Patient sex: M
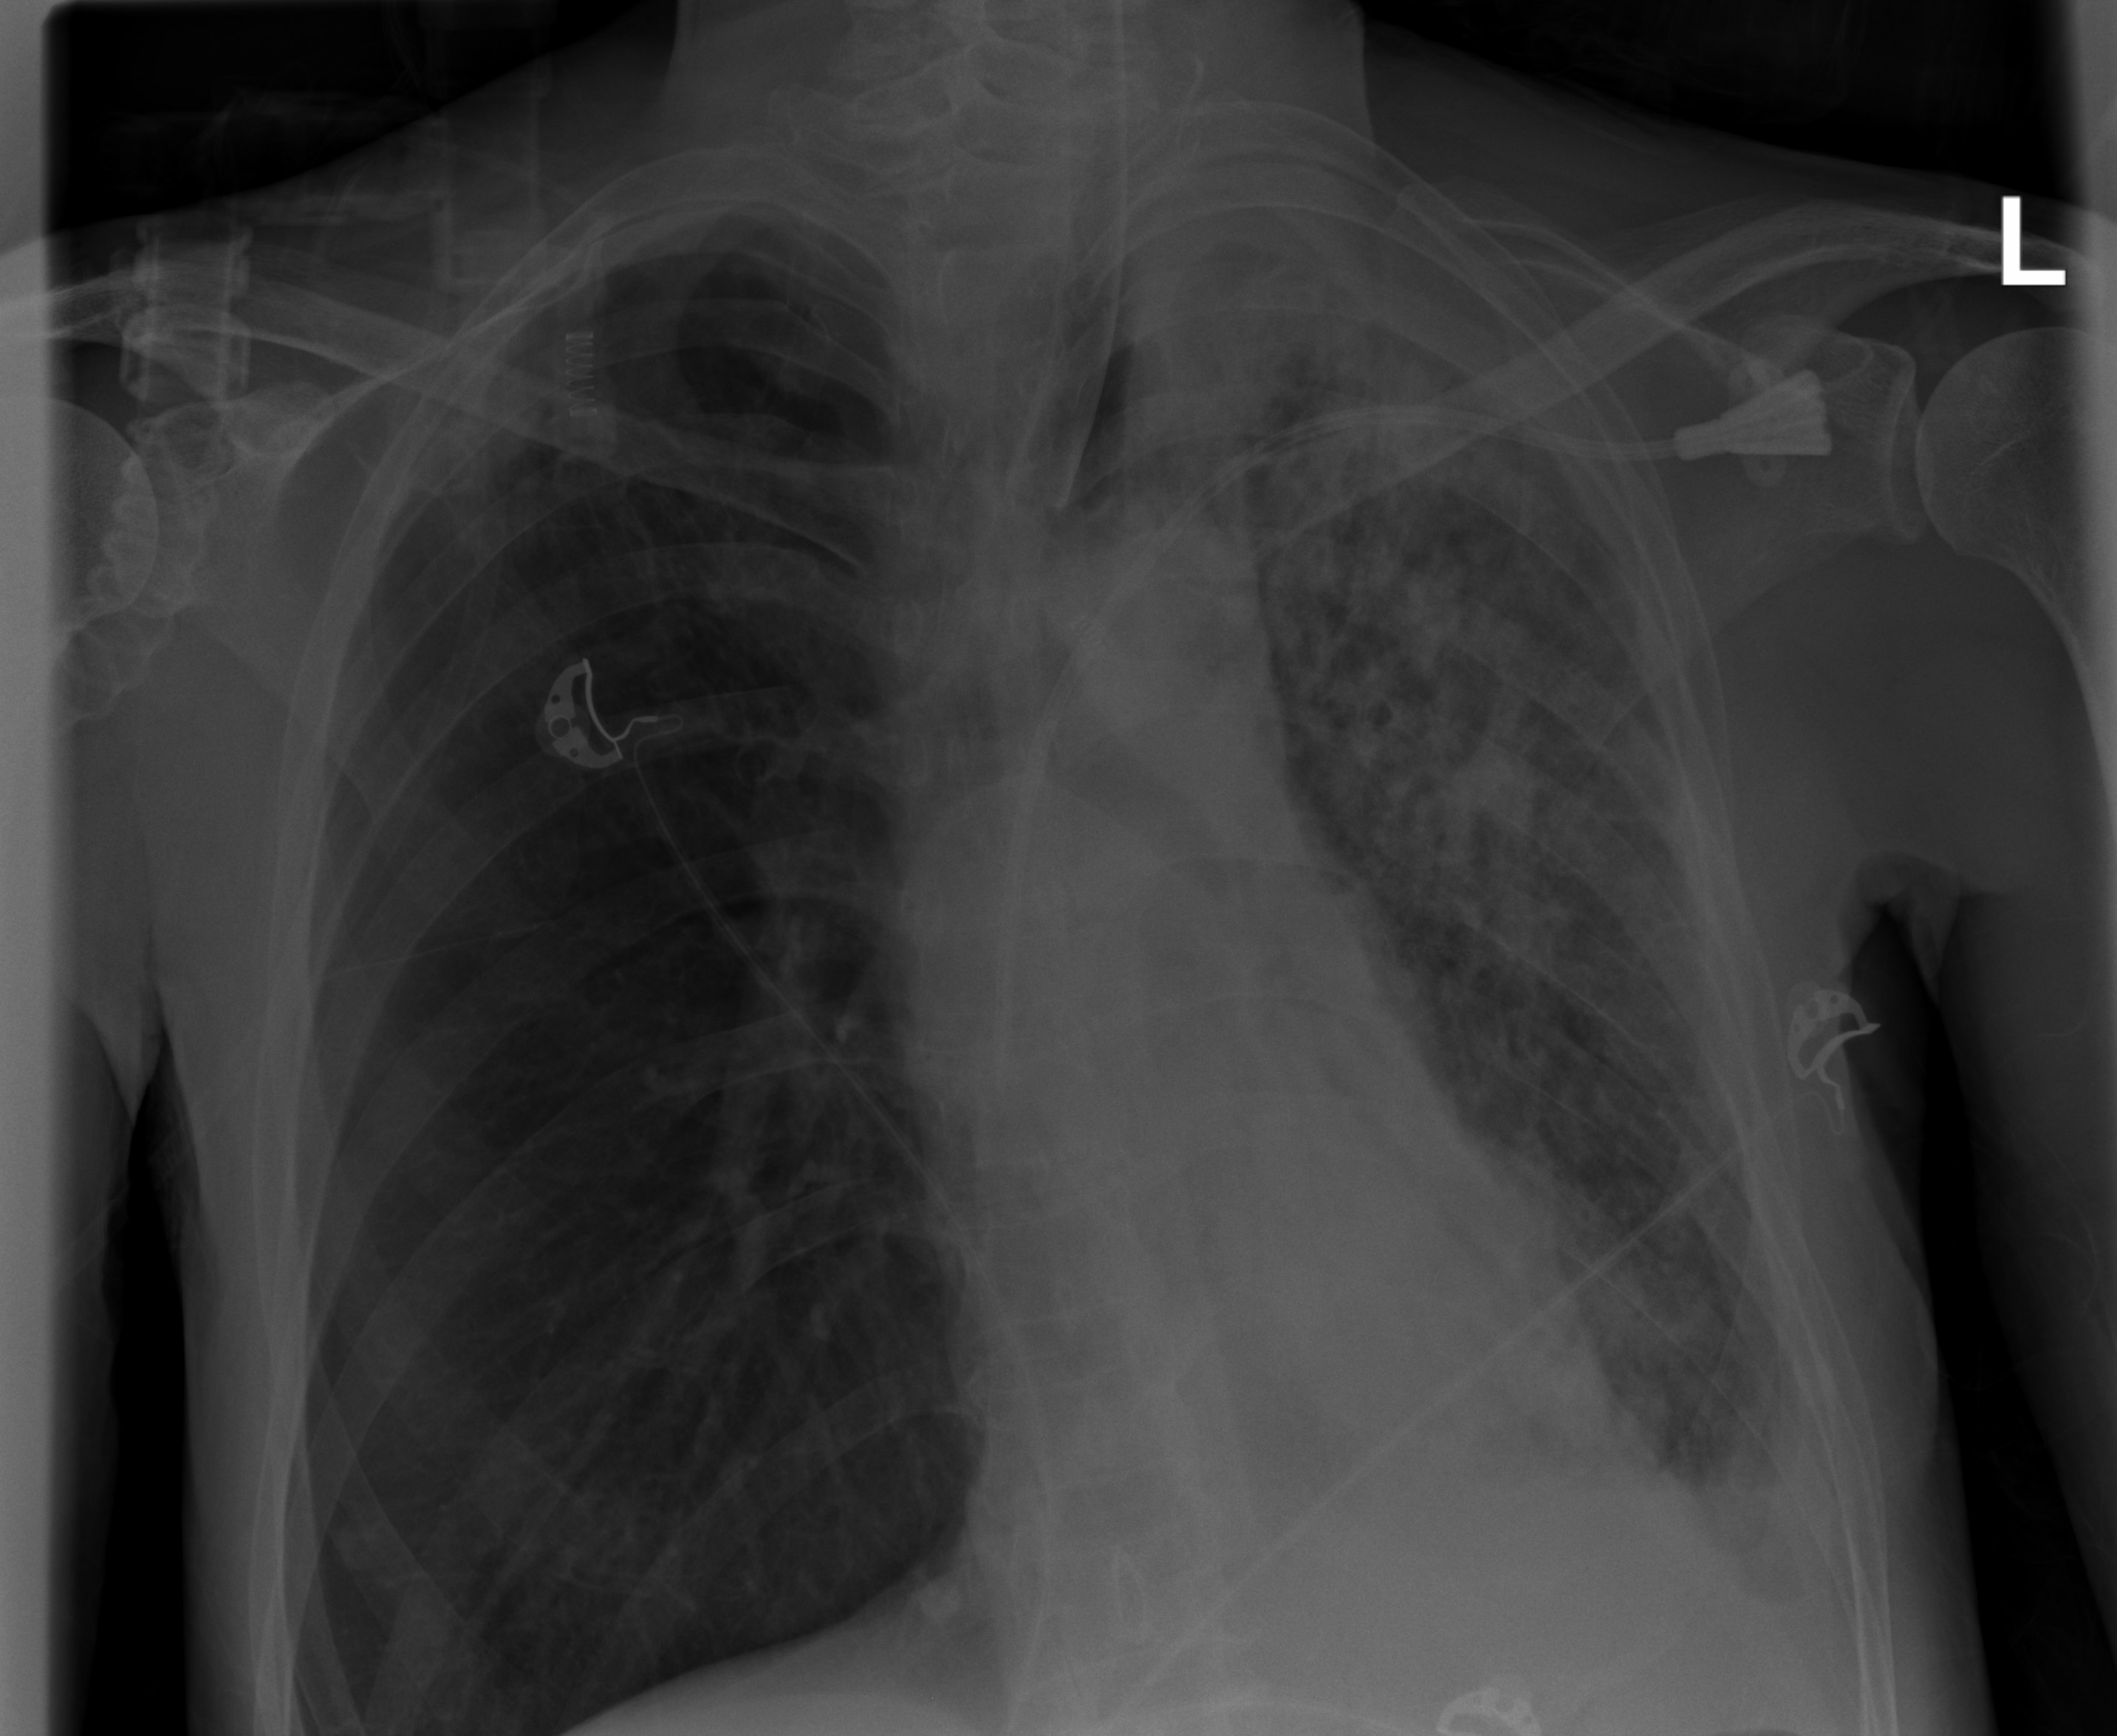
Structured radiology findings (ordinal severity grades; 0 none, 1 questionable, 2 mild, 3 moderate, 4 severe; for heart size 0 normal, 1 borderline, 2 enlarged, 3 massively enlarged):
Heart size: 0
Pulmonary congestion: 0
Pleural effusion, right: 0
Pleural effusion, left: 3
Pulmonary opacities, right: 0
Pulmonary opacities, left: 3
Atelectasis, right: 0
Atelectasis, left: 3